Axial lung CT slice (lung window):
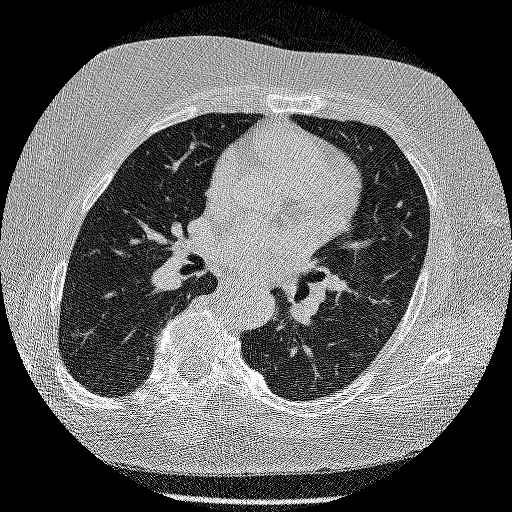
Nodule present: no